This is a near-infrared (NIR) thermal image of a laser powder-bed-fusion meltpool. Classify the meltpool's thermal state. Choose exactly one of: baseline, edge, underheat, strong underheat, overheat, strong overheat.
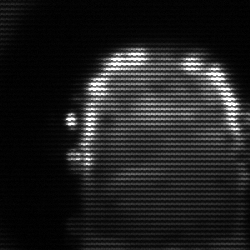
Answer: baseline